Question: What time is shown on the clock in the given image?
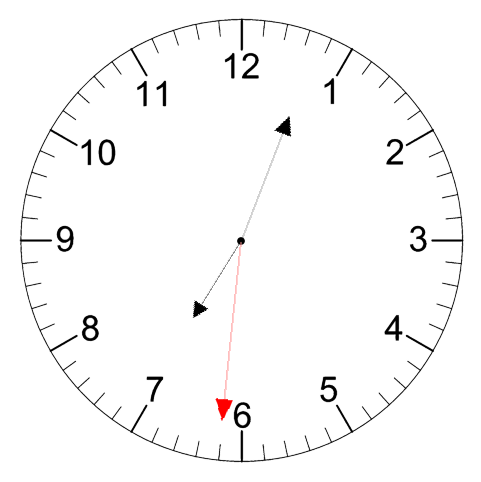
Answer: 07:03:31